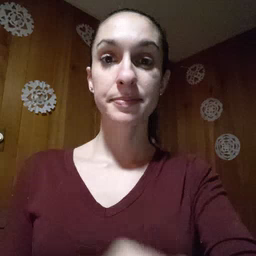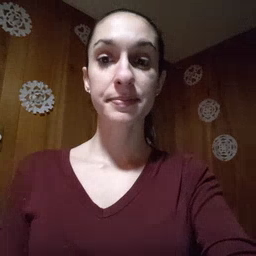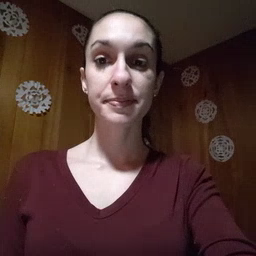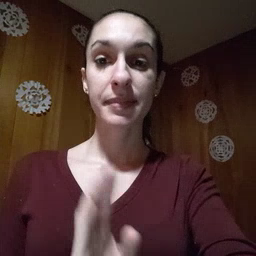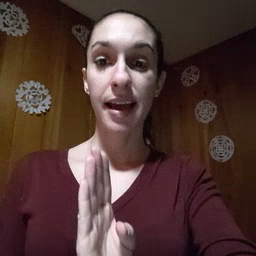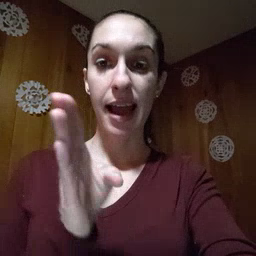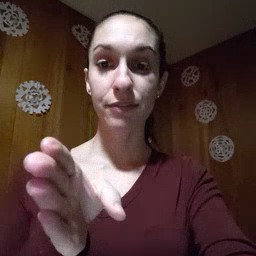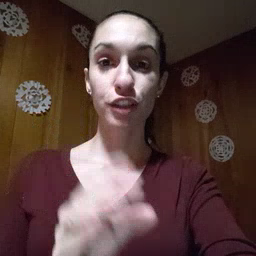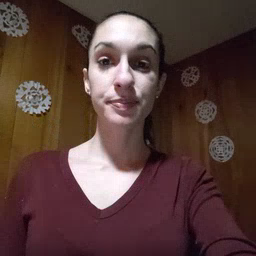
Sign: after